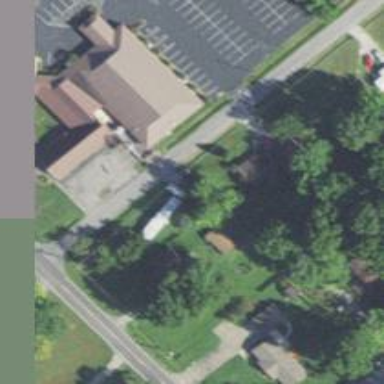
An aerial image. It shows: Beautiful church building.